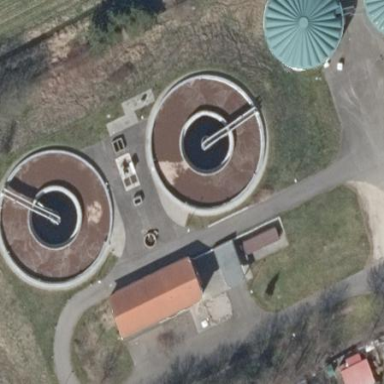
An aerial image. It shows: Wastewater plant.